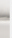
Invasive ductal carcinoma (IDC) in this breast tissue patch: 0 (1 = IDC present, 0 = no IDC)